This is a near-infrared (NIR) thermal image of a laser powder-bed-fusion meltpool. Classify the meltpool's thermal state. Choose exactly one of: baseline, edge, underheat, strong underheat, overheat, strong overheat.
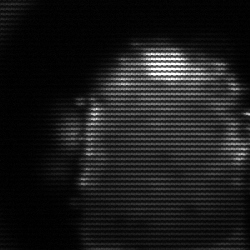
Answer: baseline